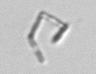
Label: Nanoneis